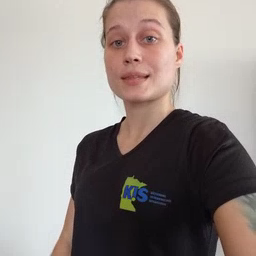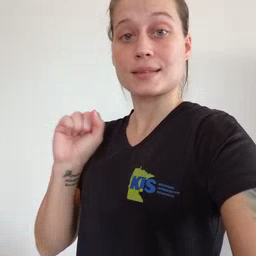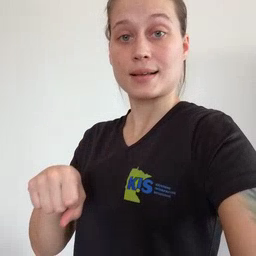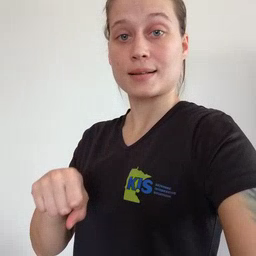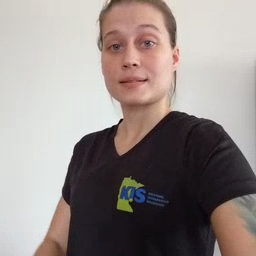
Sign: can